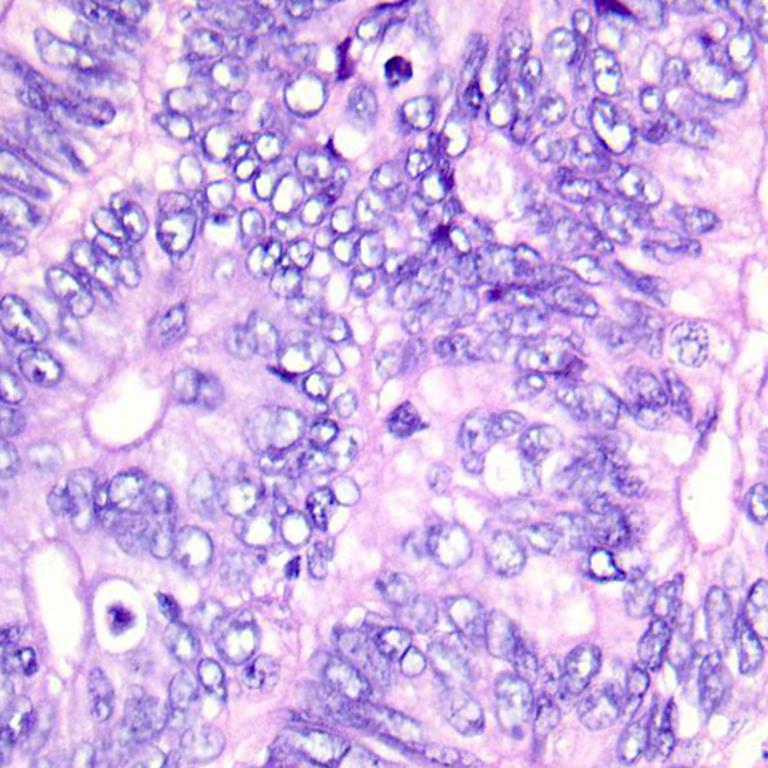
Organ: colon
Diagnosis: adenocarcinomas